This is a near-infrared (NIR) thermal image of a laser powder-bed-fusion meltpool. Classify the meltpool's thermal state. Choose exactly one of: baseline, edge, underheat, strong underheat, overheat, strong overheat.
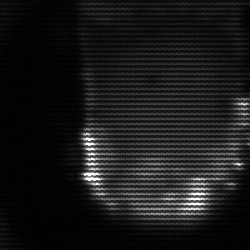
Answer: baseline